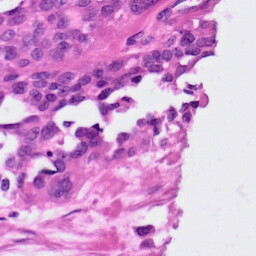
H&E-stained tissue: Ovarian